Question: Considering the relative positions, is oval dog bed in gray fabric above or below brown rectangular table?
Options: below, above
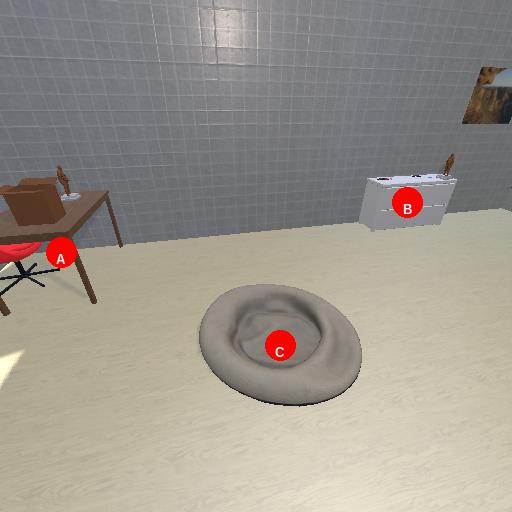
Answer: below